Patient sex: M
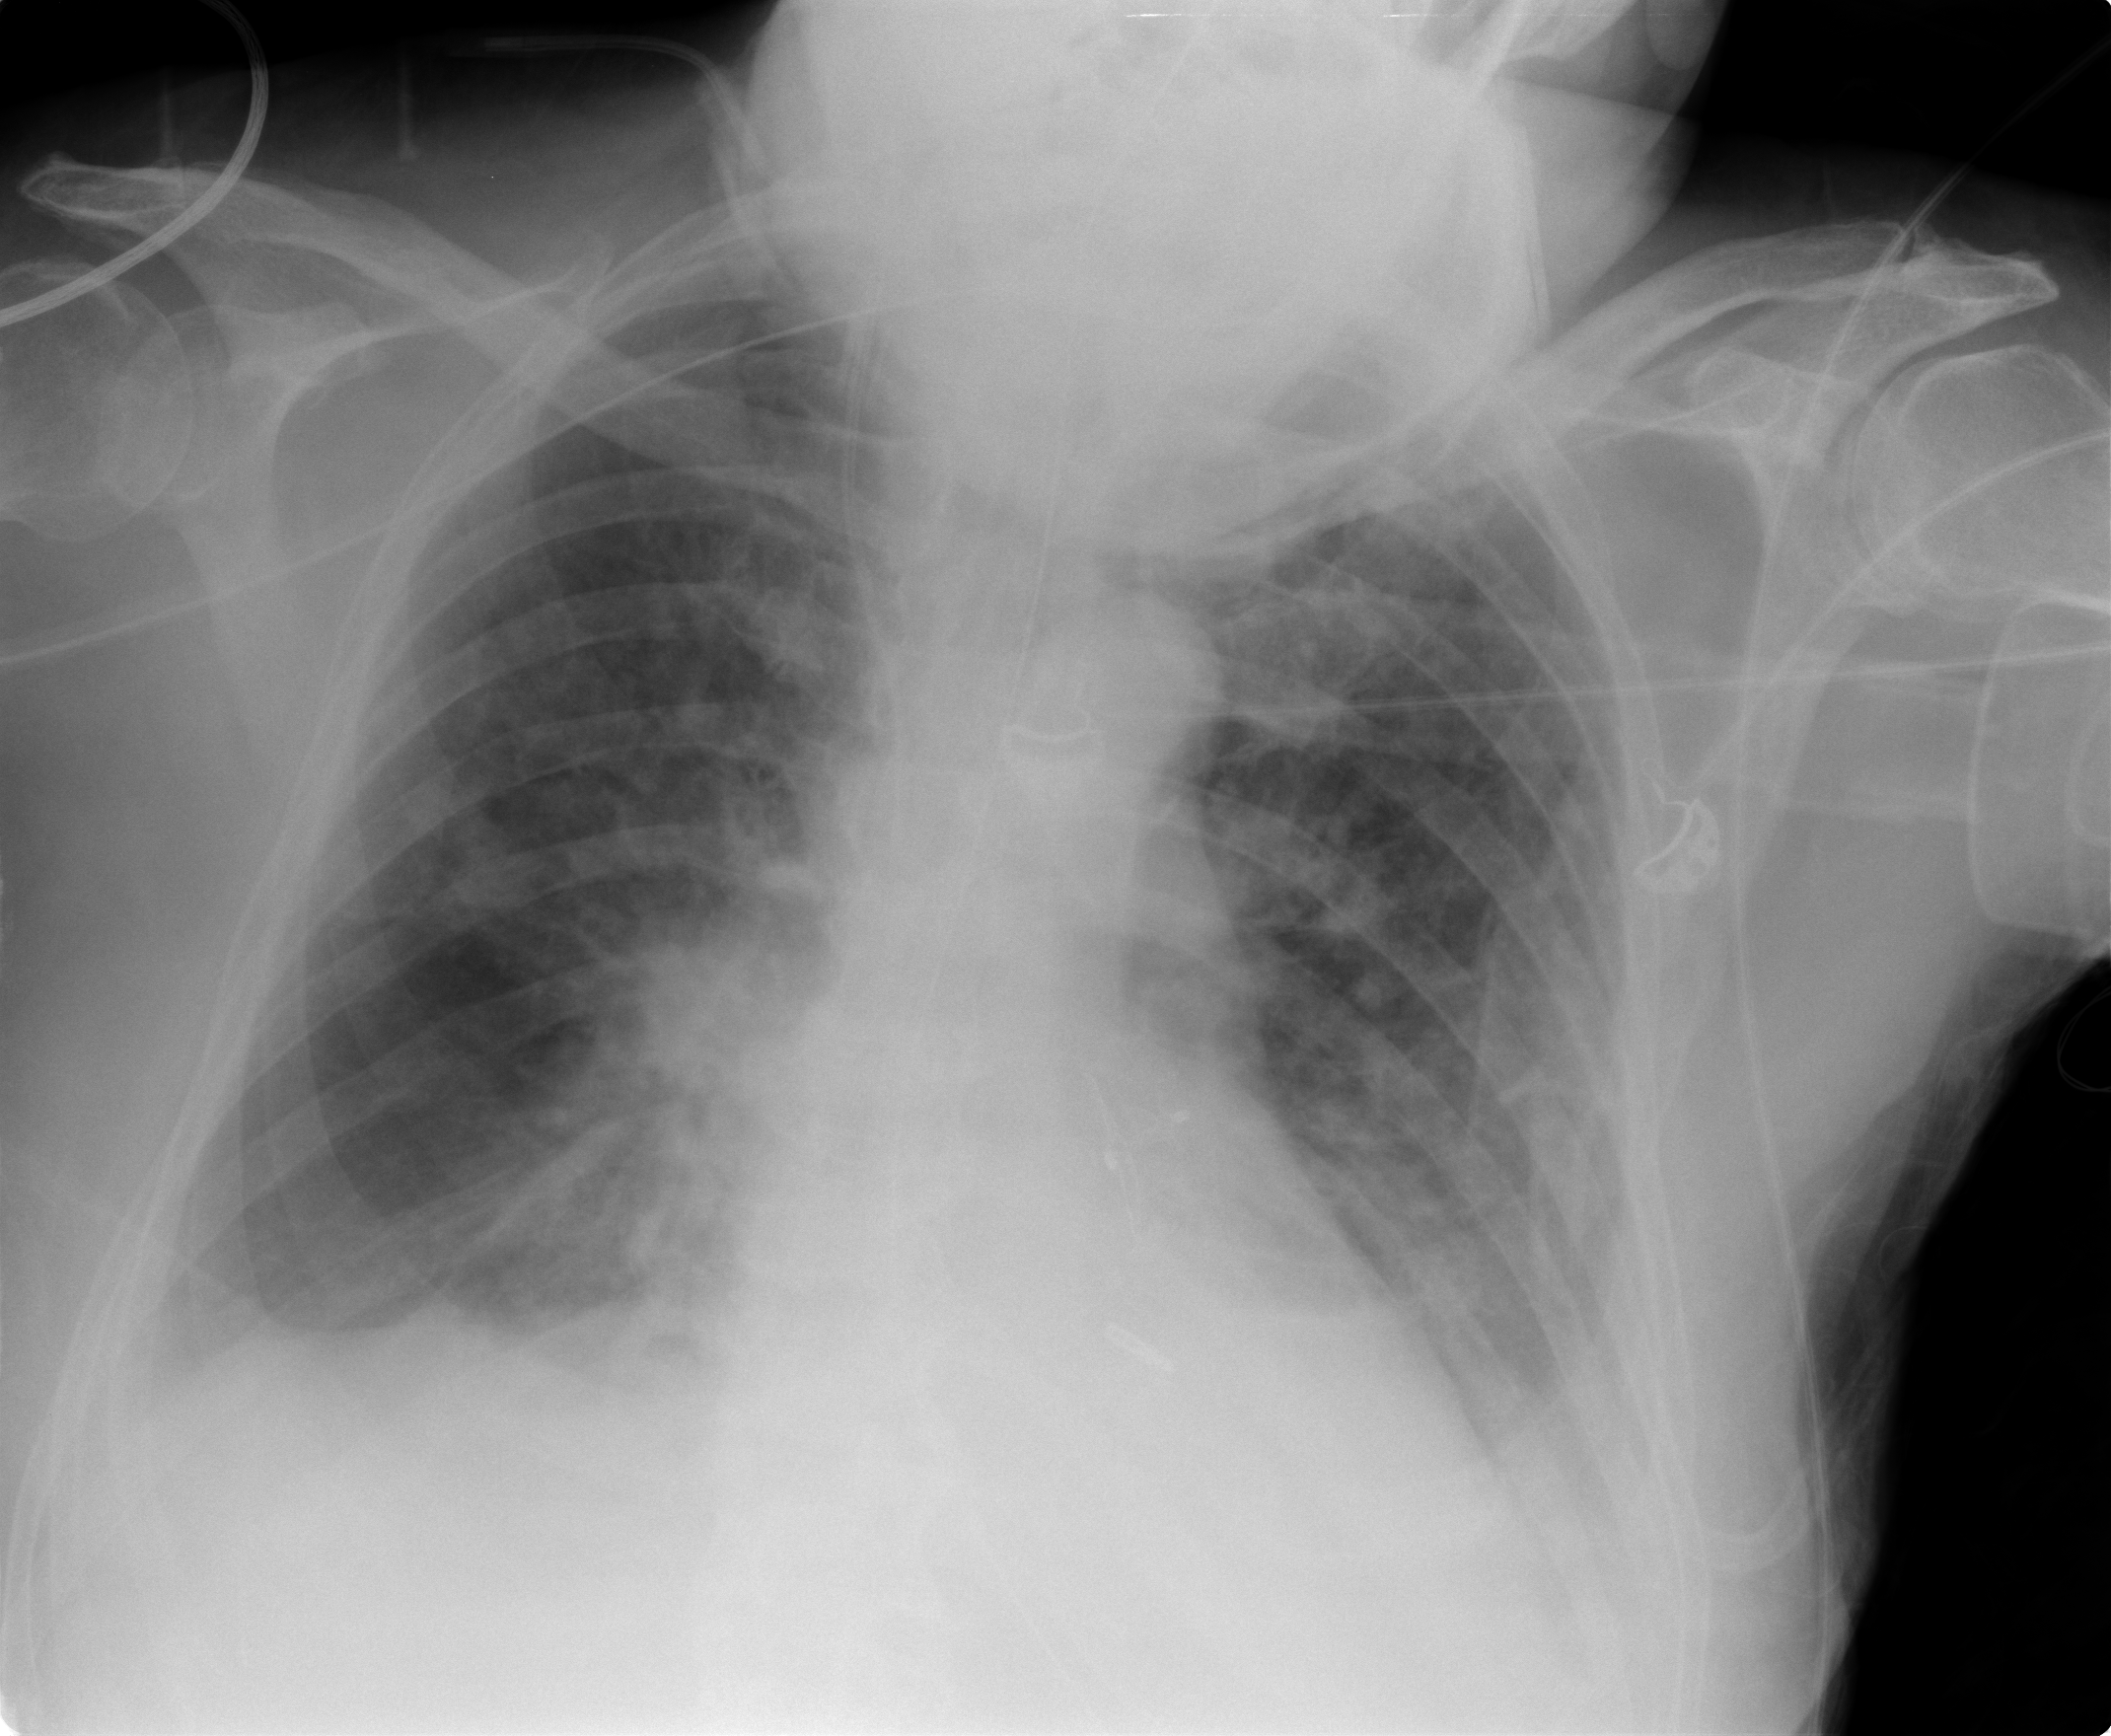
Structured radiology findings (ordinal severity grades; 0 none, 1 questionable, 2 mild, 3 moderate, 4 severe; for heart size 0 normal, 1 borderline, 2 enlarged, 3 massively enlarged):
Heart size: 2
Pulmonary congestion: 1
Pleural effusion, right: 1
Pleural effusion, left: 1
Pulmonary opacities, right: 2
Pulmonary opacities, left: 1
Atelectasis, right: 2
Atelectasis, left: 1